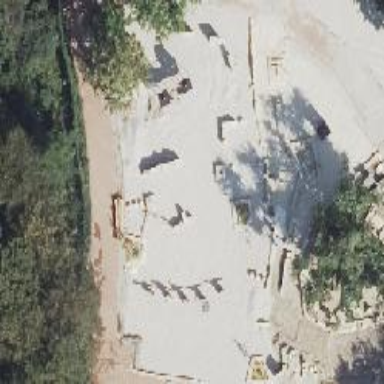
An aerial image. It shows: Playground with balance feature.